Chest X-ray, PA view. Patient: 51 years old, sex F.
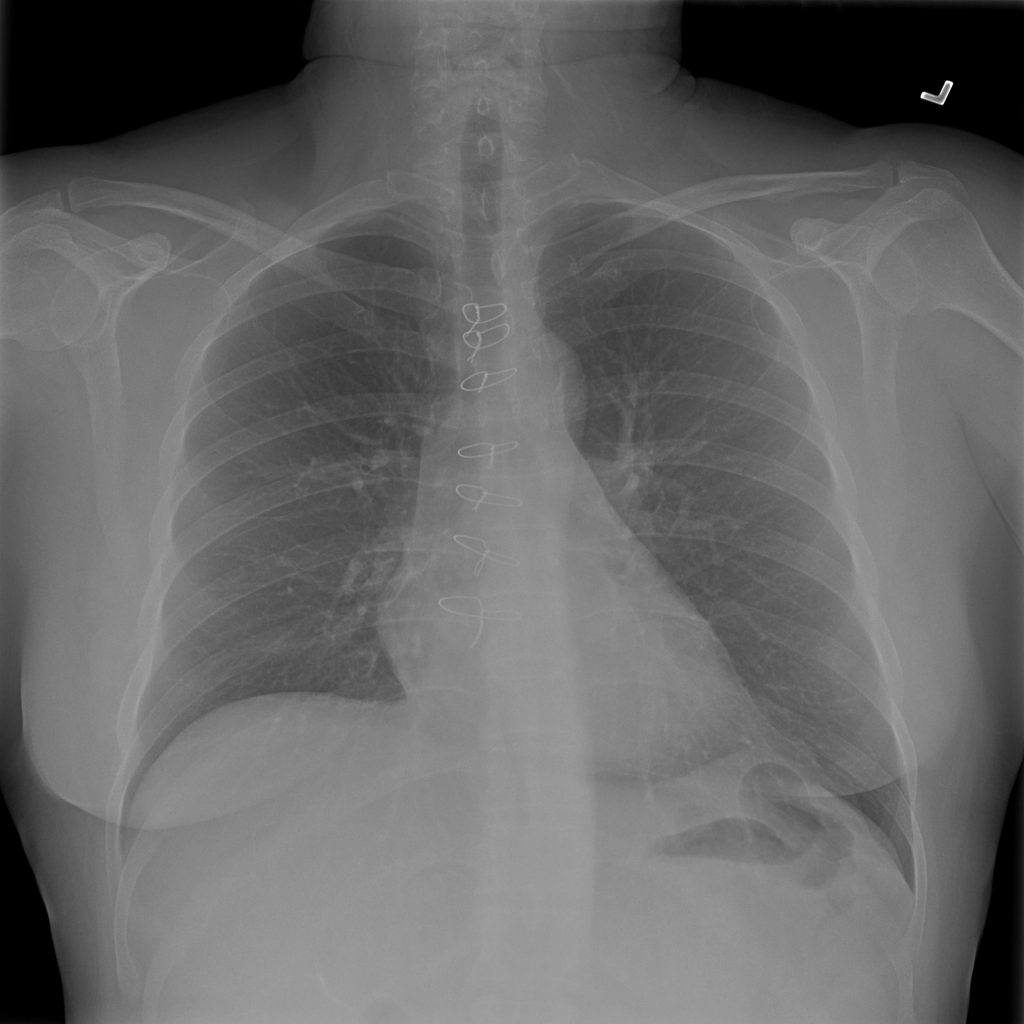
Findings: No Finding